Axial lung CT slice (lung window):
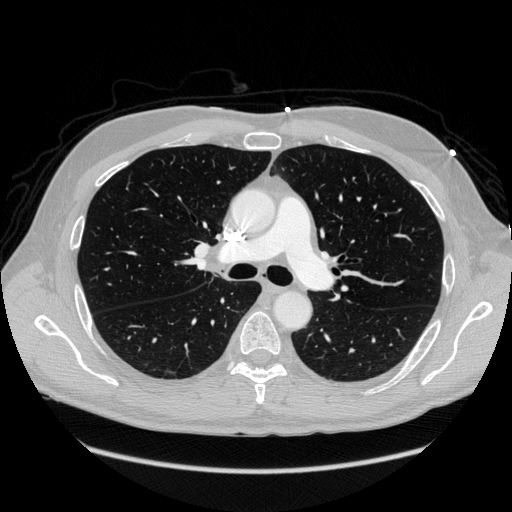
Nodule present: no